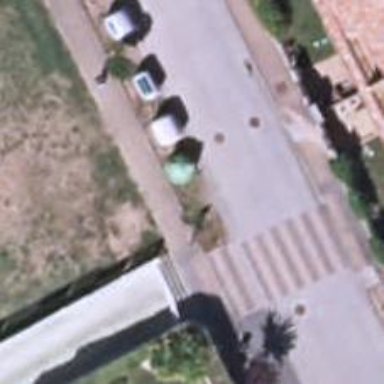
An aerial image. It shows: Recycling container at amenity designated for recycling.